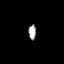
Tissue: lung
Cell type: Myeloid cells
Senescence score: 0.5466
Nuclear area (px): 117
Mean DAPI intensity: 164.504